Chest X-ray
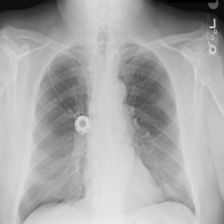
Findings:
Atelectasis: negative
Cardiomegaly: negative
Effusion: negative
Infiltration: negative
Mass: negative
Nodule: negative
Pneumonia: negative
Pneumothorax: negative
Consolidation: negative
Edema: negative
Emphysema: negative
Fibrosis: negative
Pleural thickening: negative
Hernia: negative